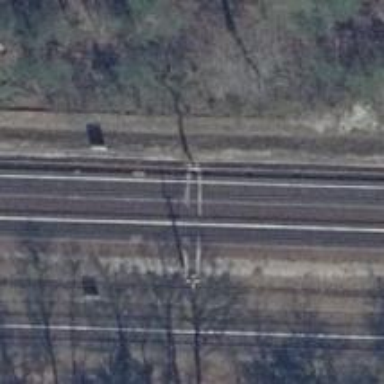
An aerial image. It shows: Milestone along the railway with catenary mast.